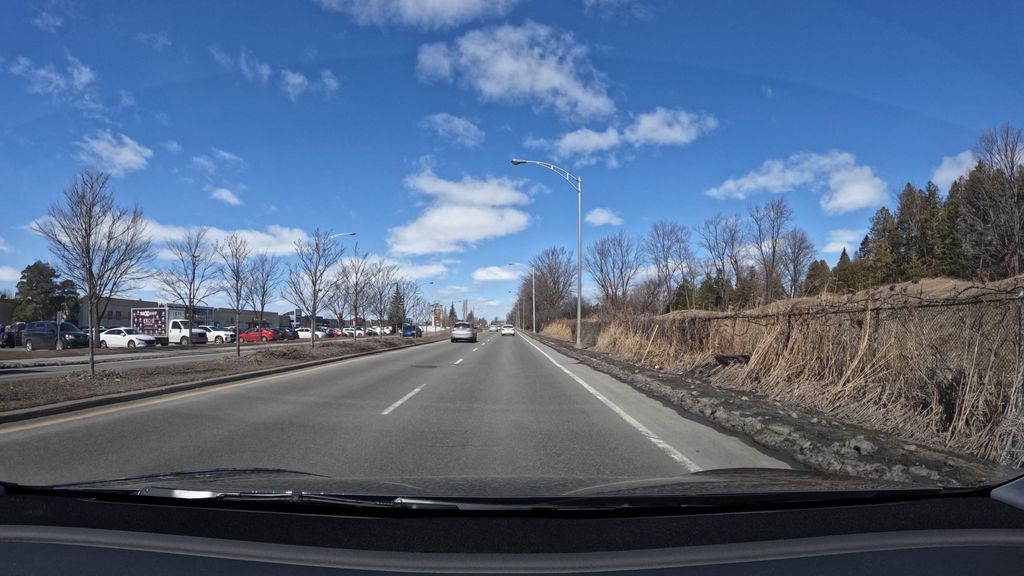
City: montreal